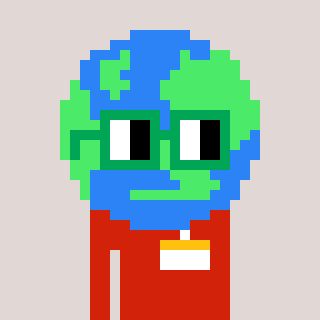
a pixel art character with square green glasses, a earth-shaped head and a red-colored body on a warm background